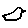
Label: bird